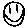
Label: smiley face